Question: I have a simple C# program (done in MS visual Studio 2010).
It is a windows form with a single button on it. As you can see its just a simple program but Im stuck on it.
I am trying to understand C# timers and global variables in C#.
I wanted it to do the following, when the button is pressed
a message box appears (every second) displaying the number
of seconds since the button was pressed.
It supposed to working by setting a variable 'starttimer' to true (in one function) and in another function when that 'starttimer' equals true is detected it shows the time in seconds in the message box.
However it it doesn't seem to detect that 'starttimer' equals true in the other function. The purpose of the variable is to detect the button press for using to start showing the message box every second.
So what the easiest way to fix this program?
PS When the program is run without the code for 'starttimer' it does show the message box every second (when the program is started).
A picture of the program windows form is shown -as you can see it really simple-just one button.
'''
namespace timerprogram
{
public partial class doeverysecond : Form
{
int thetimeinsecs = 0;
bool starttimer = false;
private void Form1_Load(object sender, EventArgs e)
{
}
private void customfn(object source, ElapsedEventArgs e)
{
if (starttimer == true)
{
thetimeinsecs = thetimeinsecs + 1;
MessageBox.Show(thetimeinsecs.ToString());
}
}
public doeverysecond()
{
{
{
System.Timers.Timer mytimer = new System.Timers.Timer();
mytimer.Elapsed += new ElapsedEventHandler(customfn);
mytimer.Interval = 1000;
mytimer.Start();
}
}
}
private void button1_Click(object sender, EventArgs e)
{
starttimer = true;
}
}
}
'''

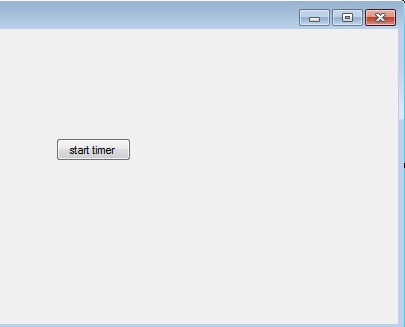
Answer: Timers can be a bit weird, but it looks like your main issue is that 'mytimer' is within a method scope, meaning that when that method ends, 'mytimer' is cleaned up by the garbage collector and it stops running. This happens because when the method ends, there is no way to access 'mytimer' again from elsewhere in the code. To save on memory, .NET cleans up after you, but in this particular case it's not smart enough to know that you are actually still using the timer.
The solution is quite simple, put 'mytimer' at the class level. You can also get rid of the 'starttimer' bool, as now you can check the timer itself to see if it's running.
You could do something like:
'''
namespace timerprogram
{
public partial class doeverysecond : Form
{
//Timer is class level, so it sticks around and can be called from
//multiple methods
System.Timers.Timer mytimer = new System.Timers.Timer();
int thetimeinsecs = 0;
private void Form1_Load(object sender, EventArgs e)
{
//Setup the timer, but don't start it
mytimer.Elapsed += new ElapsedEventHandler(customfn);
mytimer.Interval = 1000;
}
private void customfn(object source, ElapsedEventArgs e)
{
//We can check the timer itself to see if it's running!
if (mytimer.Enabled)
{
thetimeinsecs = thetimeinsecs + 1;
MessageBox.Show(thetimeinsecs.ToString());
}
}
private void button1_Click(object sender, EventArgs e)
{
//Start the timer!
mytimer.Start();
}
}
}
'''
Oh, and with regards to that whole 'scope' thing. In C#, a scope is basically something in between a { and a }. In methods and normal code, variables created inside a scope cannot be seen by code outside the scope. That's why you get a compiler error if you do something like:
'''
if(something)
{
int x = 5;
}
x = x + 5; //x doesn't exist here! It disappears at }
'''
You can access things from outside a scope inside a scope though, so
'''
int x = 0;
if(something)
{
x = 5; //x exists in an outside scope
}
x = x + 5; //This is fine
'''
Anything at the class scope can be seen by all methods inside a class, which is why the timer now sticks around. Class scope is slighty different though, in that you can see things in other classes if they have public before them. The same goes for methods (Note that all your methods have 'private', so outside classes can't call them. Change them to public and they can!)